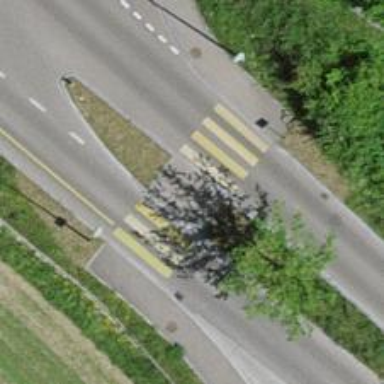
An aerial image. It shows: Uncontrolled zebra crossing with central island.